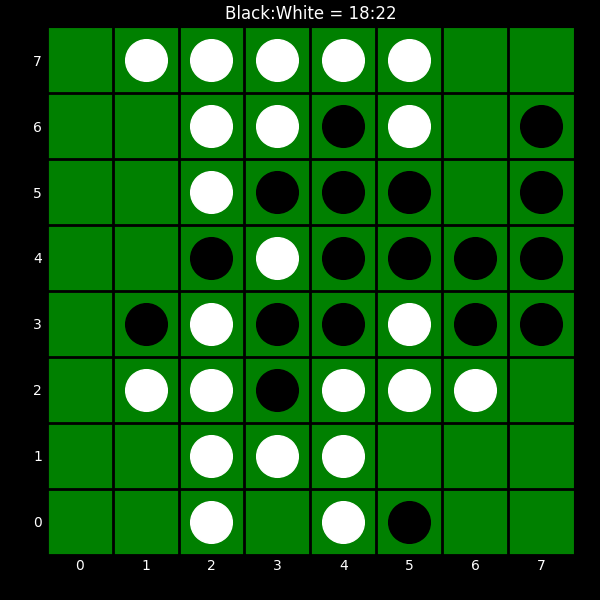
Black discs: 18
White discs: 22